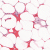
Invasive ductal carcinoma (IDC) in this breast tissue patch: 0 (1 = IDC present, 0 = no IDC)